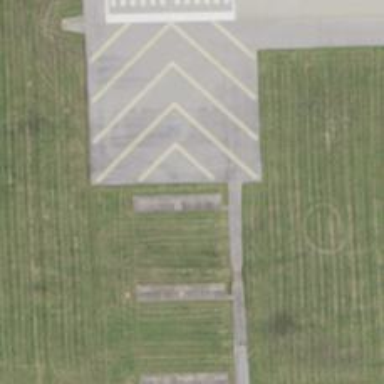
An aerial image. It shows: Runway with displaced threshold at the airport.